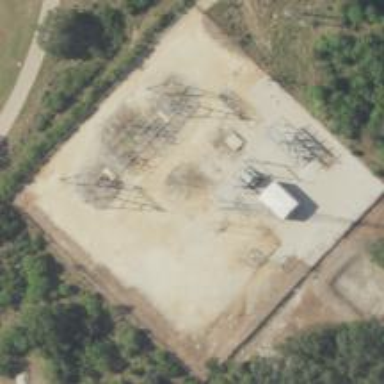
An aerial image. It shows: Outdoor distribution substation protected by fence.